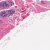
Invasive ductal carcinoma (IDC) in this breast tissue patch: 0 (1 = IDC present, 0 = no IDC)